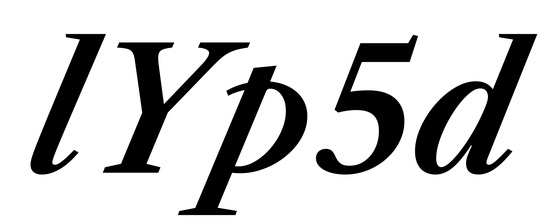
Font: LibreCaslonText-Italic_SemiBold_Italic